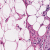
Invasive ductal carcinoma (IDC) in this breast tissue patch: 0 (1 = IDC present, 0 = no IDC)